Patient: sex F, age 73
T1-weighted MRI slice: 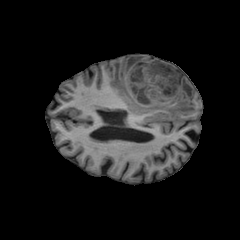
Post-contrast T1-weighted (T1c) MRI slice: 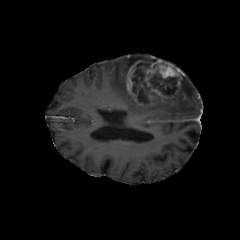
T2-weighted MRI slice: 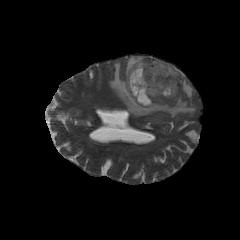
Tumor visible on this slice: yes
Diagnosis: Glioblastoma, IDH-wildtype
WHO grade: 4